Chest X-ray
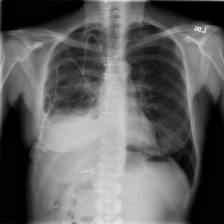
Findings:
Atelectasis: positive
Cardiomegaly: negative
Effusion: positive
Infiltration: negative
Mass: negative
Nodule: positive
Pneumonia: negative
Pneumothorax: positive
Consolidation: negative
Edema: negative
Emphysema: negative
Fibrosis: negative
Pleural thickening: negative
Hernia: negative